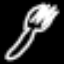
Label: fork